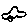
Label: car